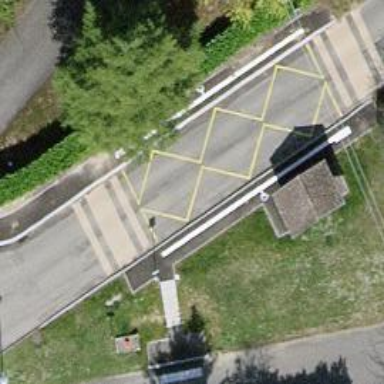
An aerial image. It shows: Public transport stop position.